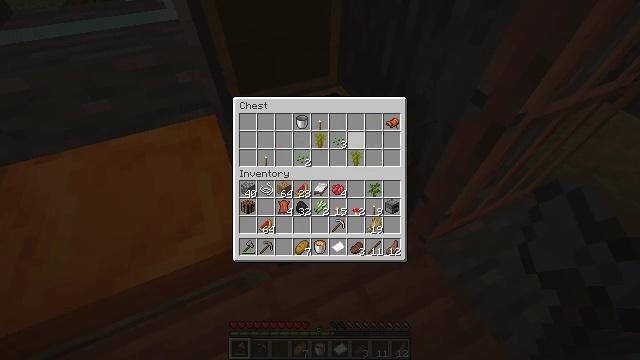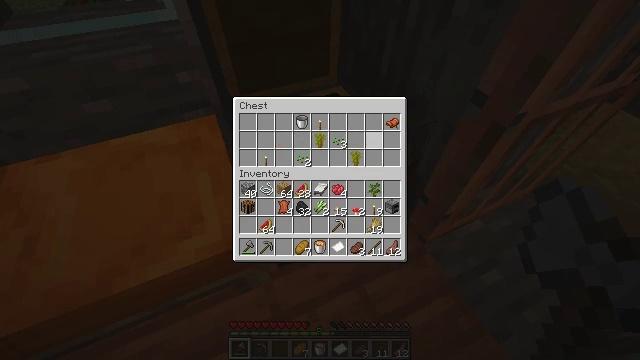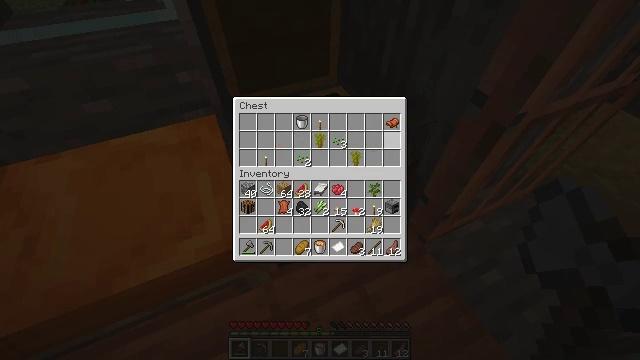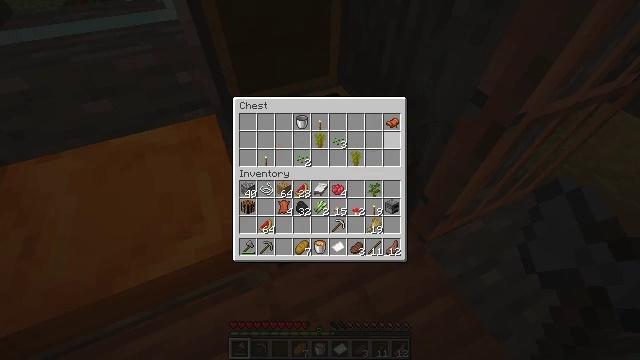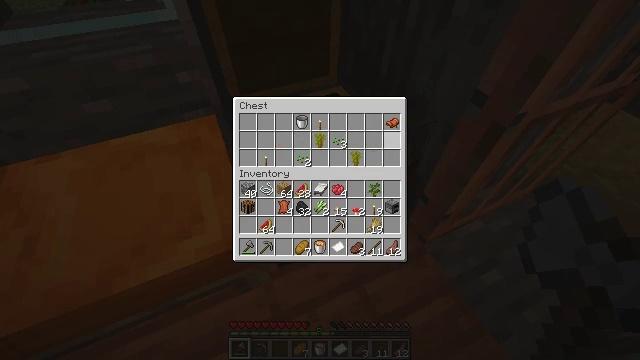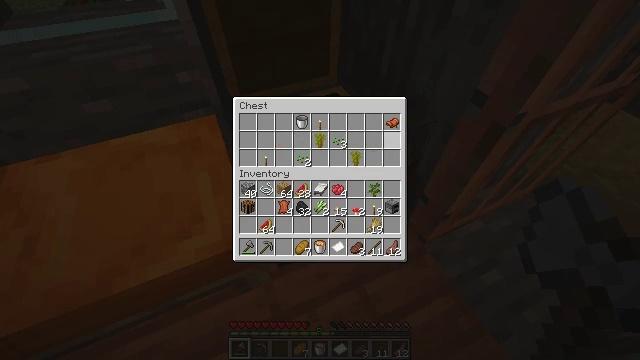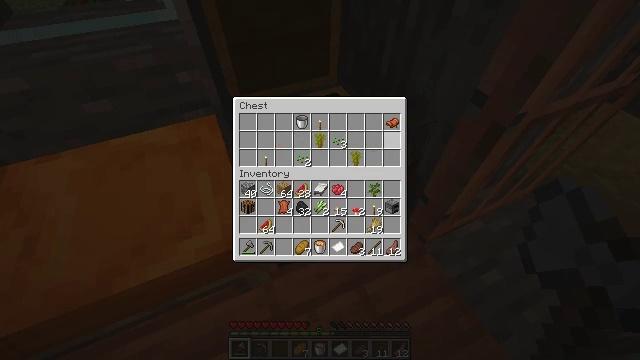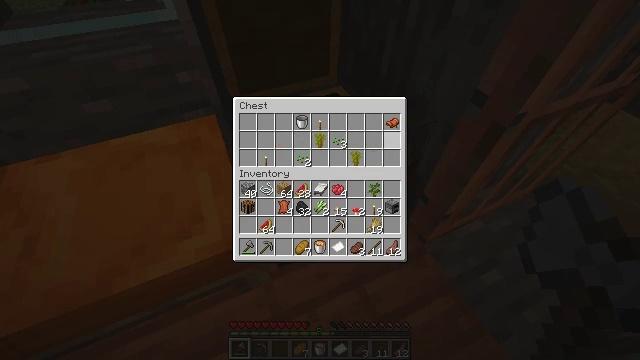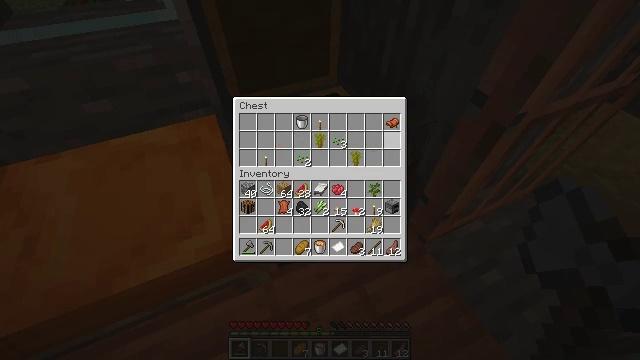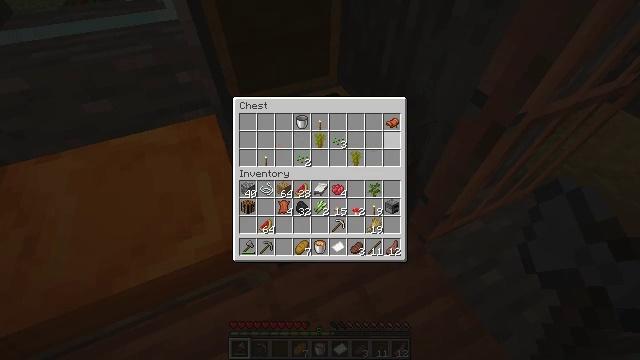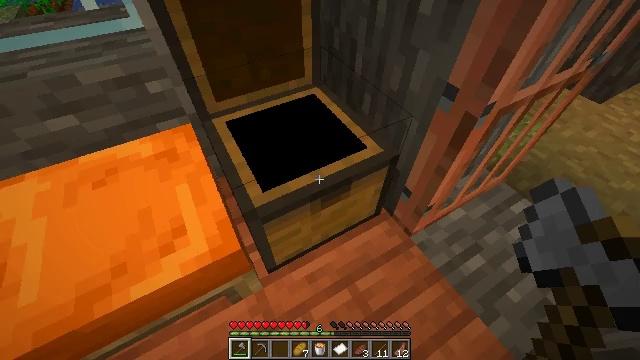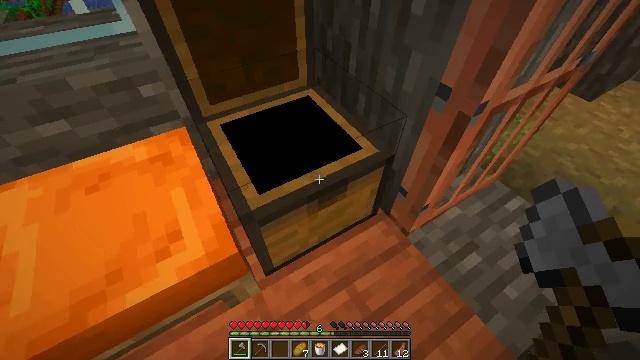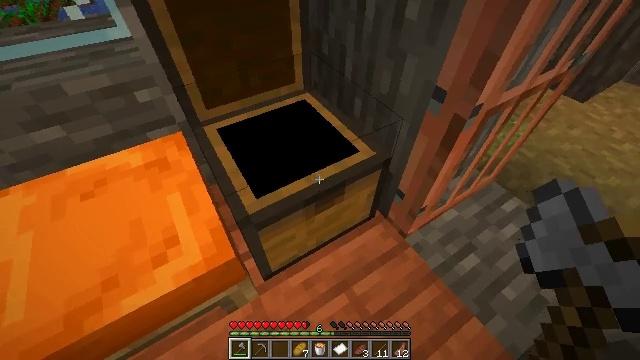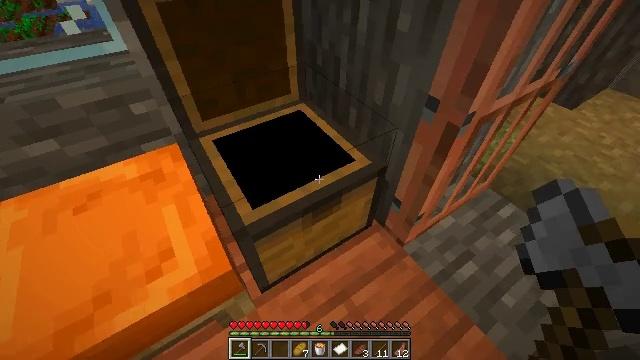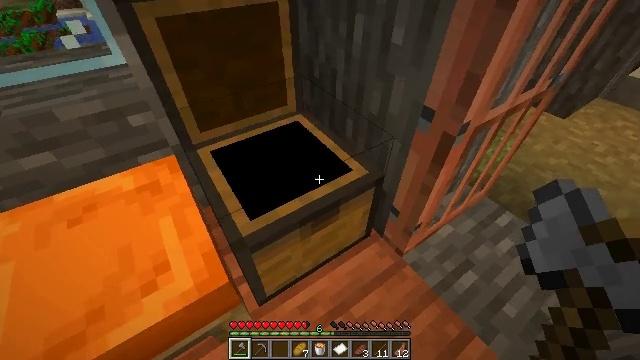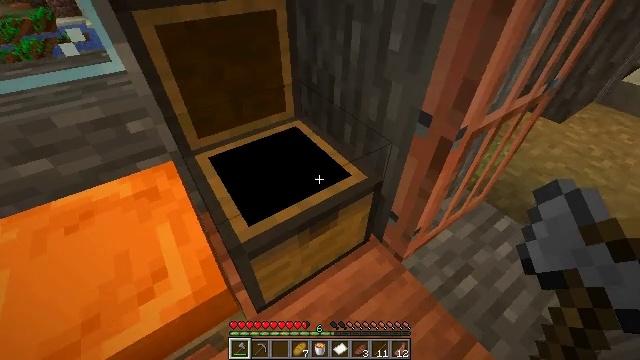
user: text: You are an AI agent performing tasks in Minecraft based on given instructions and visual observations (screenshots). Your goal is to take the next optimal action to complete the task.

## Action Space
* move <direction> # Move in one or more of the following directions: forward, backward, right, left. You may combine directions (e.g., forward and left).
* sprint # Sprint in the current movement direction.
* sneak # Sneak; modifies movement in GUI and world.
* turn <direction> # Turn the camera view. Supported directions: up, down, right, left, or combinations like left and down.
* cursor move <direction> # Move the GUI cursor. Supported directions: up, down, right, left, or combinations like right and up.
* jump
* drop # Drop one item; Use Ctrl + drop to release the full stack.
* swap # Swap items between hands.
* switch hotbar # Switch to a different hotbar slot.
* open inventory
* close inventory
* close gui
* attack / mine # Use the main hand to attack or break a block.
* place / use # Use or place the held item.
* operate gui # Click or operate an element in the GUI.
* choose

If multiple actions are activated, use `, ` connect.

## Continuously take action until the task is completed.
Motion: motion action
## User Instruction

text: Recycle the acacia door.
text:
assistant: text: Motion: sneak, cursor move right
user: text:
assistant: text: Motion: sneak
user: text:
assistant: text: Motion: sneak
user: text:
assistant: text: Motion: sneak
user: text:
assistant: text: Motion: sneak
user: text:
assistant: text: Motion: sneak
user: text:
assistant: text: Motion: no_op
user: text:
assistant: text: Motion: no_op
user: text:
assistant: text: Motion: cursor move right
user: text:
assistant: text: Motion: cursor move right
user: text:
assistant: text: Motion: turn right, close gui
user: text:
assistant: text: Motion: no_op
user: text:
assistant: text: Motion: turn right and up
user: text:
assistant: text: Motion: turn up
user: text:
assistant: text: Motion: turn up
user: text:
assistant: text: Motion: turn right
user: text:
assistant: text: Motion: turn right and up
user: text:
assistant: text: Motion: turn right and up
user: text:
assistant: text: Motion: turn right and up
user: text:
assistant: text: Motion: turn right and up
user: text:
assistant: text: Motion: turn right and up
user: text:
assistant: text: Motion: turn right and up
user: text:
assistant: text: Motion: turn right and up
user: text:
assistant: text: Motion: attack / mine
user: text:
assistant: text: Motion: attack / mine
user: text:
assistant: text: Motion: attack / mine
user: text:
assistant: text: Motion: attack / mine
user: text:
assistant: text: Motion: attack / mine
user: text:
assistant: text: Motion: attack / mine
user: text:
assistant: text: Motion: attack / mine